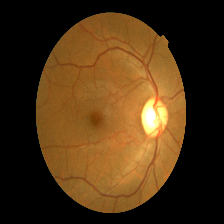
Diabetic retinopathy grade: Mild